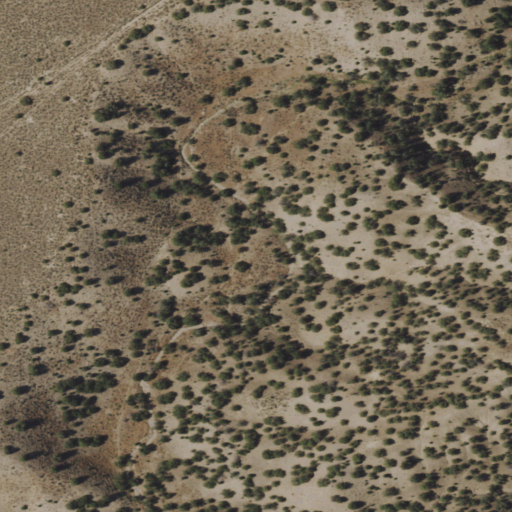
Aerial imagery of valley in Nevada named Copper Canyon containing shrub, evergreen forest, and grassland